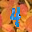
Label: 4